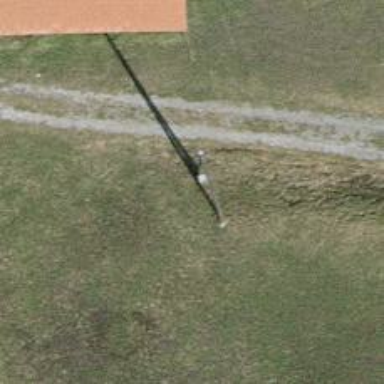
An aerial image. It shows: Minor power line.